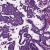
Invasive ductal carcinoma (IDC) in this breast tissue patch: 1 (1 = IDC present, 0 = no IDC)